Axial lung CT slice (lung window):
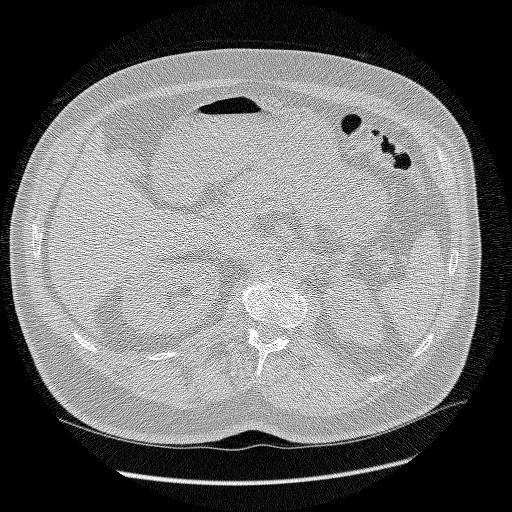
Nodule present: no